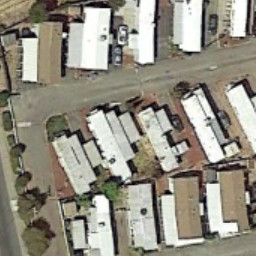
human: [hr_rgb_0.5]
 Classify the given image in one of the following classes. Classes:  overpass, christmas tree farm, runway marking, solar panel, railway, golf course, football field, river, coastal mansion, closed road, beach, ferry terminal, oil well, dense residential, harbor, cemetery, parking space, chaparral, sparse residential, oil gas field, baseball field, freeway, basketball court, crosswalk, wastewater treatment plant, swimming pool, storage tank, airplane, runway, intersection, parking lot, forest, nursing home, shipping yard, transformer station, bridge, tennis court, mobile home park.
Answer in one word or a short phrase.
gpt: mobile home park